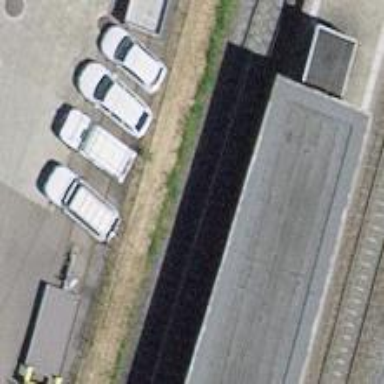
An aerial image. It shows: Close-up of railway platform edge.